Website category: phone
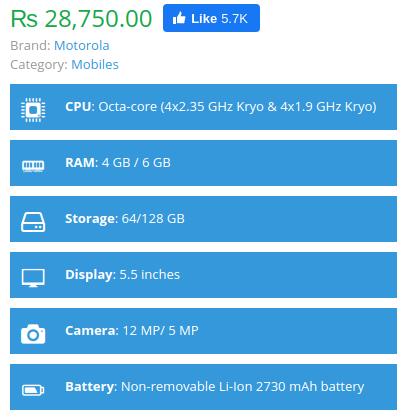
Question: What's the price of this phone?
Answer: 28,750.00

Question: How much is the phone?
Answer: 28,750.00

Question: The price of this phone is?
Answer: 28,750.00

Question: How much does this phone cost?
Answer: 28,750.00

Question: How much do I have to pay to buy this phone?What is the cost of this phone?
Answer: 28,750.00

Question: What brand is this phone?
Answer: Motorola

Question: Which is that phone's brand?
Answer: Motorola

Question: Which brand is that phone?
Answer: Motorola

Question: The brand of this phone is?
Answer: Motorola

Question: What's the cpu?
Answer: Octa-core (4x2.35 GHz Kryo & 4x1.9 GHz Kryo)

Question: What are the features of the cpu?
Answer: Octa-core (4x2.35 GHz Kryo & 4x1.9 GHz Kryo)

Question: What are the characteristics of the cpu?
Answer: Octa-core (4x2.35 GHz Kryo & 4x1.9 GHz Kryo)

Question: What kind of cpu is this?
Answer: Octa-core (4x2.35 GHz Kryo & 4x1.9 GHz Kryo)

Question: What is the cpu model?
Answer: Octa-core (4x2.35 GHz Kryo & 4x1.9 GHz Kryo)

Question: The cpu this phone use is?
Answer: Octa-core (4x2.35 GHz Kryo & 4x1.9 GHz Kryo)

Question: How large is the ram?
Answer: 4 GB / 6 GB

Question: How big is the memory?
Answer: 4 GB / 6 GB

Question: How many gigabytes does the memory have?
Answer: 4 GB / 6 GB

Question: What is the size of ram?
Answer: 4 GB / 6 GB

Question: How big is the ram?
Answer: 4 GB / 6 GB

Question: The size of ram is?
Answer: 4 GB / 6 GB

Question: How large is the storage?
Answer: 64/128 GB

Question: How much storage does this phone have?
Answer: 64/128 GB

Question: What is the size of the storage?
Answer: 64/128 GB

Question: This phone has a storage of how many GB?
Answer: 64/128 GB

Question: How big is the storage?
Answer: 64/128 GB

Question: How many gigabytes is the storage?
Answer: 64/128 GB

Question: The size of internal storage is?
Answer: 64/128 GB

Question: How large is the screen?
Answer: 5.5 inches

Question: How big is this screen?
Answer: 5.5 inches

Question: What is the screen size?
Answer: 5.5 inches

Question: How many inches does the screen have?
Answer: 5.5 inches

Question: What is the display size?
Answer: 5.5 inches

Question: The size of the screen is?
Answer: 5.5 inches

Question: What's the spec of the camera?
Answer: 12 MP/ 5 MP

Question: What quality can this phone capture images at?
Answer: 12 MP/ 5 MP

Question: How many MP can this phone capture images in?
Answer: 12 MP/ 5 MP

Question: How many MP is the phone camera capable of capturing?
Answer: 12 MP/ 5 MP

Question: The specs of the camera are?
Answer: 12 MP/ 5 MP

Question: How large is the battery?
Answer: Non-removable Li-Ion 2730 mAh battery

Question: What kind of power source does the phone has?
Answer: Non-removable Li-Ion 2730 mAh battery

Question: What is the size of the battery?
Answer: Non-removable Li-Ion 2730 mAh battery

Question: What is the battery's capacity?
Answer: Non-removable Li-Ion 2730 mAh battery

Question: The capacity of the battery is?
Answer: Non-removable Li-Ion 2730 mAh battery